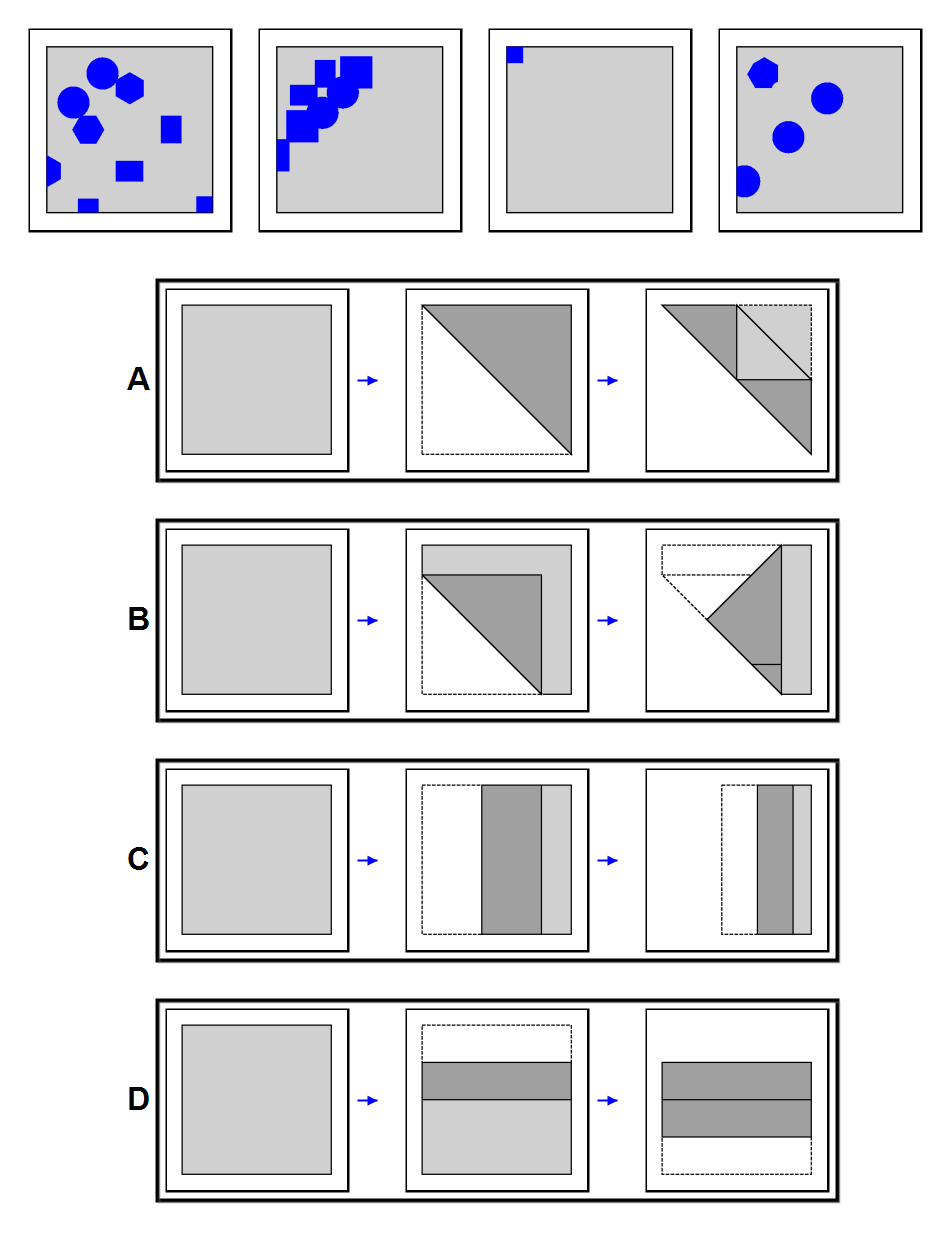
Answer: A